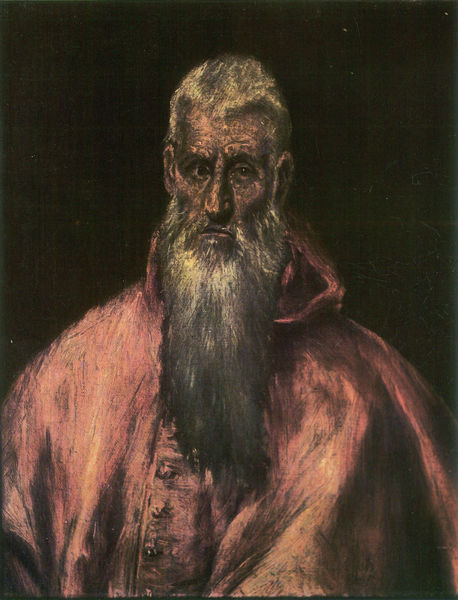
Titel: Der hl. Hieronymus im Kardinalsornat
Künstler: El Greco
Standort: Bayonne
Institution: Musée Bonnat
Schlagwörter: blau, dunkel, gemälde, mann, schatten, umhang, weiß, gelb, braun, grau, haar, hintergrund, kreide, licht, mund, nase, ohr, orange, pastell, schwarz, stirn, zeichnung, ölbild, blick, rot, hochformat, malerei, alt, bart, augen, falten, gesicht, lang, mensch, vollbart, bild, portrait, porträt, öl, kirche, geistlicher, gewand, haare, halbfigur, kutte, mantel, frontal, knopf, lippen, ohren, potrait, rosa, schulter, schultern, schön, spanien, wangen, düster, italien, alter mann, leere, bischof, papst, falte, ernst, schmal, glanz, robe, wange, knöpfe, tor, pink, alter, spanisch, kardinal, barthaare, schielen, eingefallen, manierismus, gesichtsausdruck, priester, mönch, heiliger, überlängt, el greco, kaputze, kapuze, länglich, apostel, alexander, kleriker, pluviale, greco, langer bart, gegerbt, griesgrämig, kurzes haar, schielend, altes gemälde, llänglich